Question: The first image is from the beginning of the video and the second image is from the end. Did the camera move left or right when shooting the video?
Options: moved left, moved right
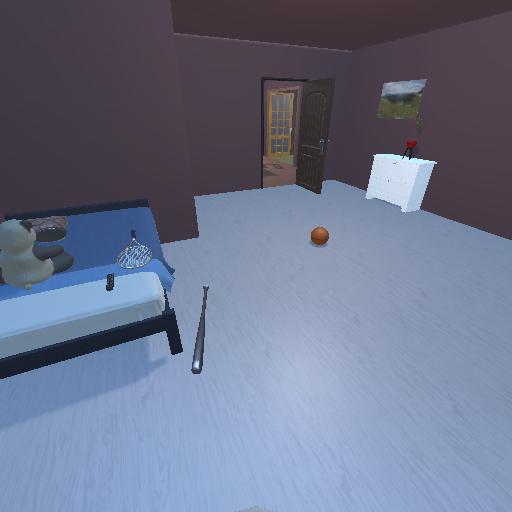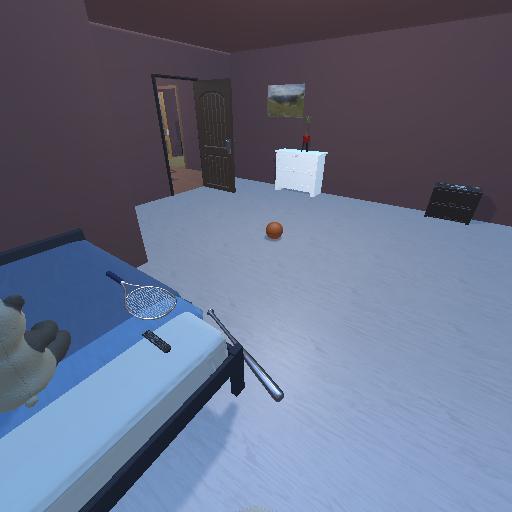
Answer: moved left